Question: I'm trying to get our TFS2015 Build (<URL> going along with VS Team Services.
Thus far most <URL> has been helpful, except for when trying to build a project that uses custom package sources for NuGet automatic package restore.
I've successfully deployed an a Team Services Build Agent (the new mechanism for builds) and all seemed to go well until the build task to Restore NuGet packages failed.
The failure was due to custom/private package source not being picked up from the installed VS configuration, so those packages could not be found. The traditional packages from the default NuGet package feed did restore without issue.
How do I specify the additional package sources for NuGet to use when using an agent?
EDIT: vcastro asked about the NuGet Installer build step and defining paths in the configuration of that build step. The above is using the Visual Studio Build step and the integrated option to have NuGet restore packages. Refer this image for reference:
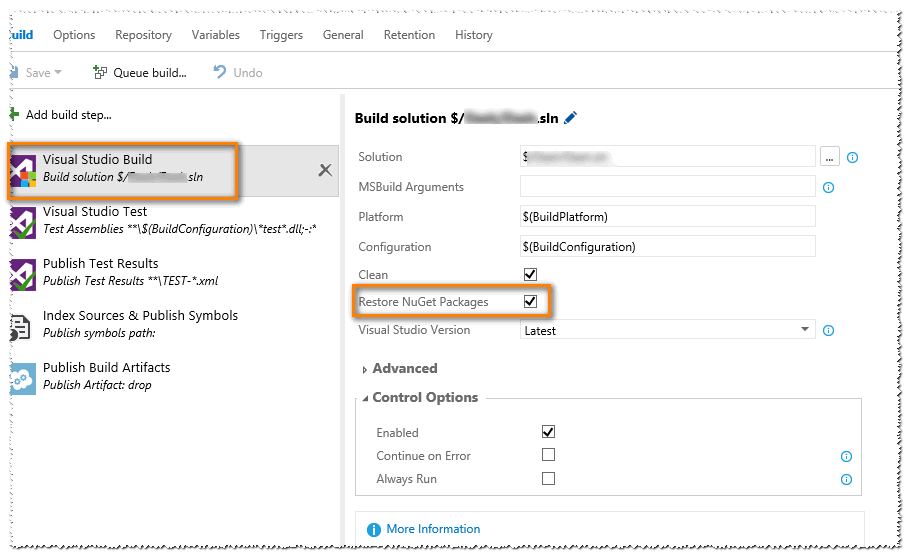
Answer: I've scrounged the web with little success, but after fiddling the following will help:
OK It seems that the package sources configured for NuGet.config is stored per user account, e.g.
'c:\Users\<<username>>\AppData\Roaming\NuGet\NuGet.config'
My issue was harder to resolve, because the build agent was running as a 'Windows Service' under the 'Local System' account. So to get NuGet configuration to for the build, I had to use the following path instead:
- 'C:\Windows\SysWOW64\config\systemprofile\AppData\Roaming\NuGet\NuGet.Config'- 'C:\Windows\System32\config\systemprofile\AppData\Roaming\NuGet\NuGet.Config'
You may need to have elevated permissions in order to create the subfolder and file.
'Local Service''Local System'